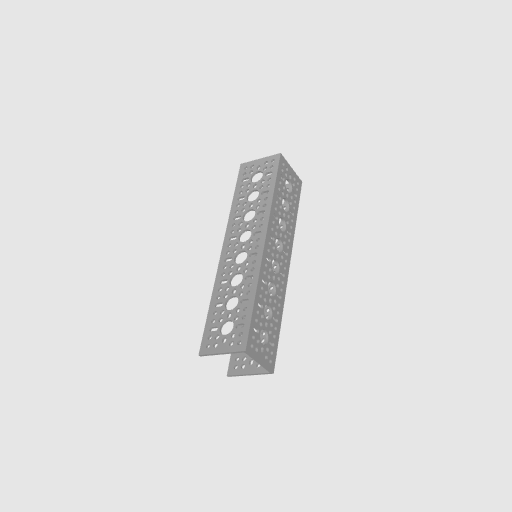
Part: UChannel8H